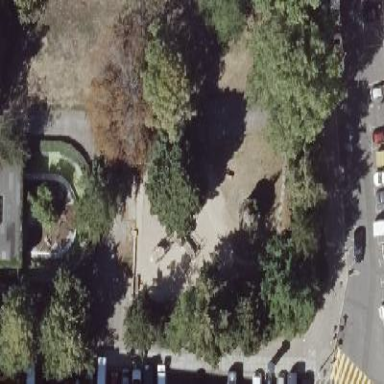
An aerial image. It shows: Playground with sand surface. The playground has fun theme.